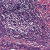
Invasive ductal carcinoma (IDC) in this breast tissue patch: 1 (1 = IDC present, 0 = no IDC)